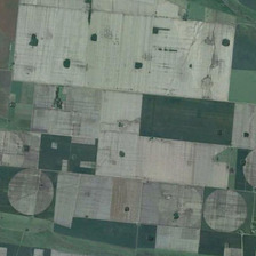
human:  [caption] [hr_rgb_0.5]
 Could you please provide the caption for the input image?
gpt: dark green squares can be seen in those blocks of farmland .

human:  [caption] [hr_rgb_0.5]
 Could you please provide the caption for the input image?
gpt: there is a farmland with square patterns and circle patterns .

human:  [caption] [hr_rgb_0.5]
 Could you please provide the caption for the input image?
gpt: Rectangular and round farmland is white and dark green.

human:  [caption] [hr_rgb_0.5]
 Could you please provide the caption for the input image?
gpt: the rectangle and circle farmland is white and dark green .

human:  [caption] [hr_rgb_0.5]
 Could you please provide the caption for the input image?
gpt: Rectangular and round fields are white and dark green.